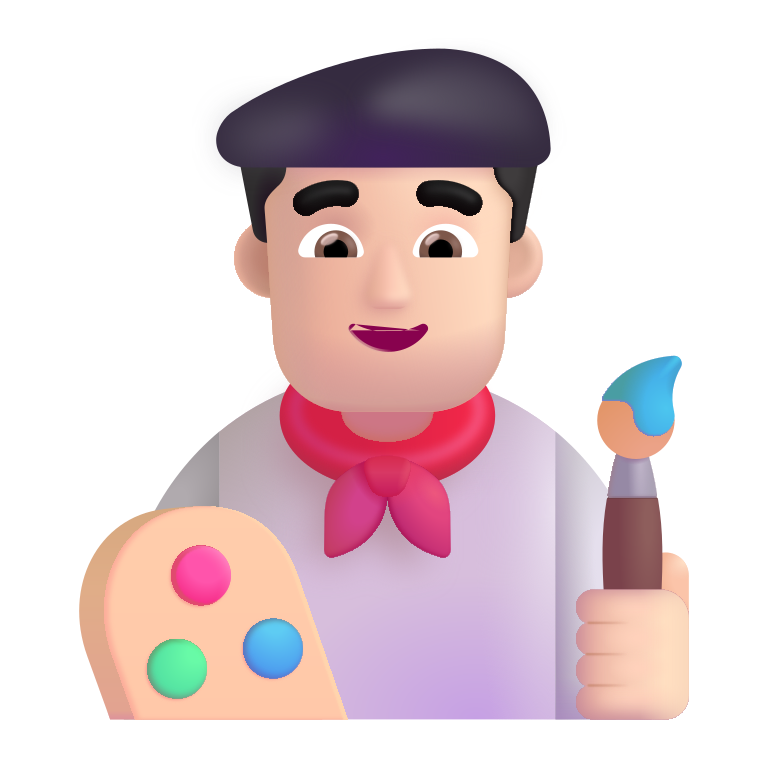
man artist color light